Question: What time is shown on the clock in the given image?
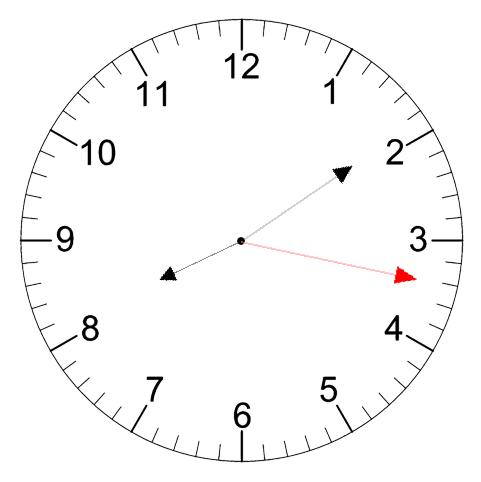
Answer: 08:09:17